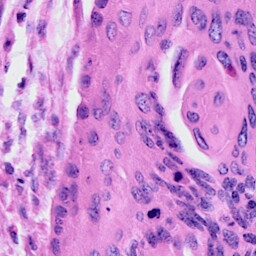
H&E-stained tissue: Cervix